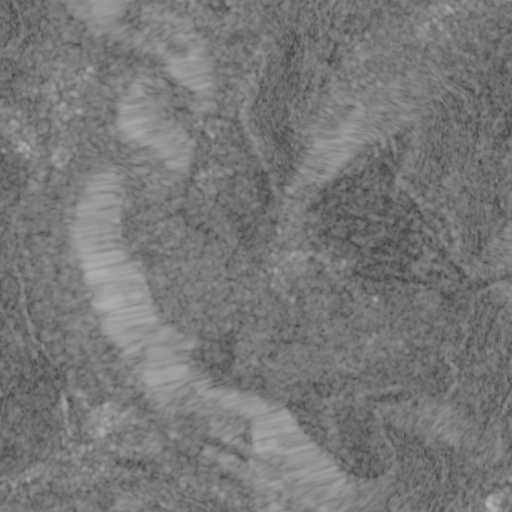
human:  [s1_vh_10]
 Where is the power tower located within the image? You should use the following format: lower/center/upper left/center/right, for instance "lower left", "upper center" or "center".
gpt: The power tower is located in the upper right of the image.
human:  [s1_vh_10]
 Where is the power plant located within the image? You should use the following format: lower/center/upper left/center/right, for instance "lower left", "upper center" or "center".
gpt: There is no power plant in the image.

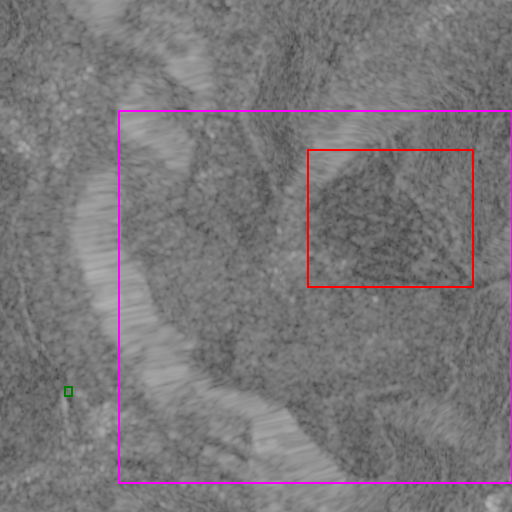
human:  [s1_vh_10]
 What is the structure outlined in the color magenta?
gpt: The structure outlined in magenta is a crop field.
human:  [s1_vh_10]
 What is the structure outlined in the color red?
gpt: The structure outlined in red is a park.
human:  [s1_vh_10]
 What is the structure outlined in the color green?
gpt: The structure outlined in green is a parking lot.
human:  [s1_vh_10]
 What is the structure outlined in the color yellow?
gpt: There is no yellow outline.